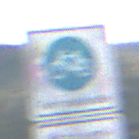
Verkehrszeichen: BeginnFahrradstrasse
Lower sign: BesondereFahrzeugeUndTransportgueter4
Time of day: Midday
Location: Outdoor (Nature)
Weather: PartlyCloudy
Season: NotSpecified
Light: Natural